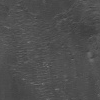
Atmospheric dust classification: not_dusty